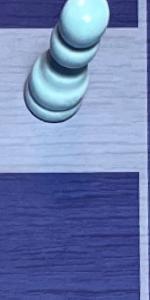
Label: Empty